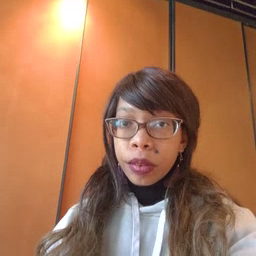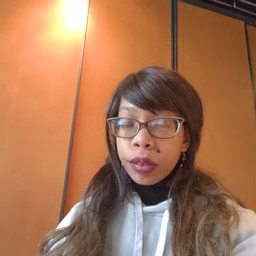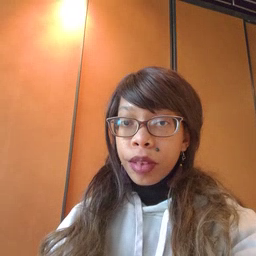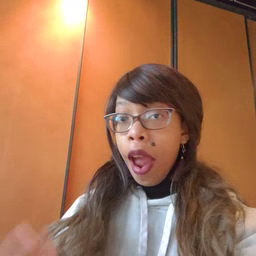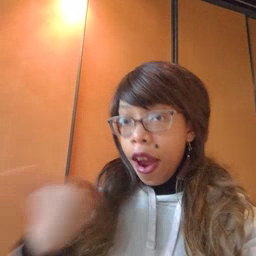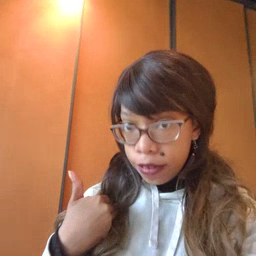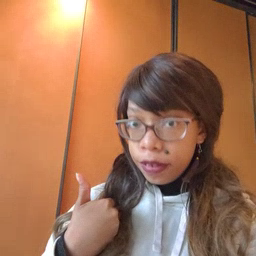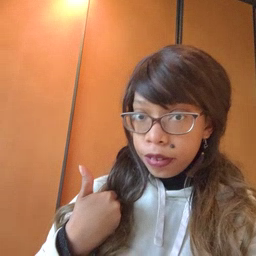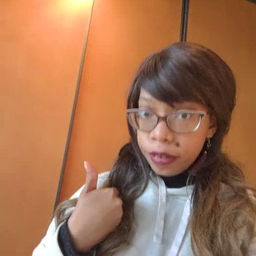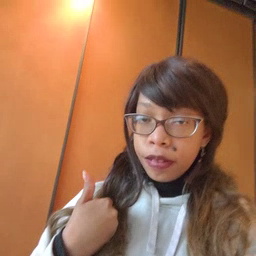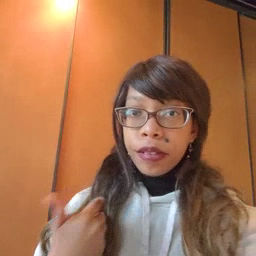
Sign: have